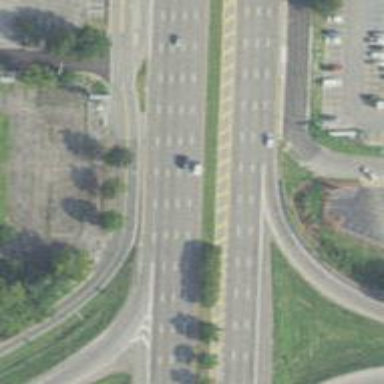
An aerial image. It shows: Motorway junction.